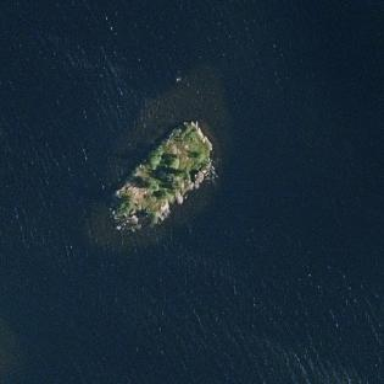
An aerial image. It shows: Islet.